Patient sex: F
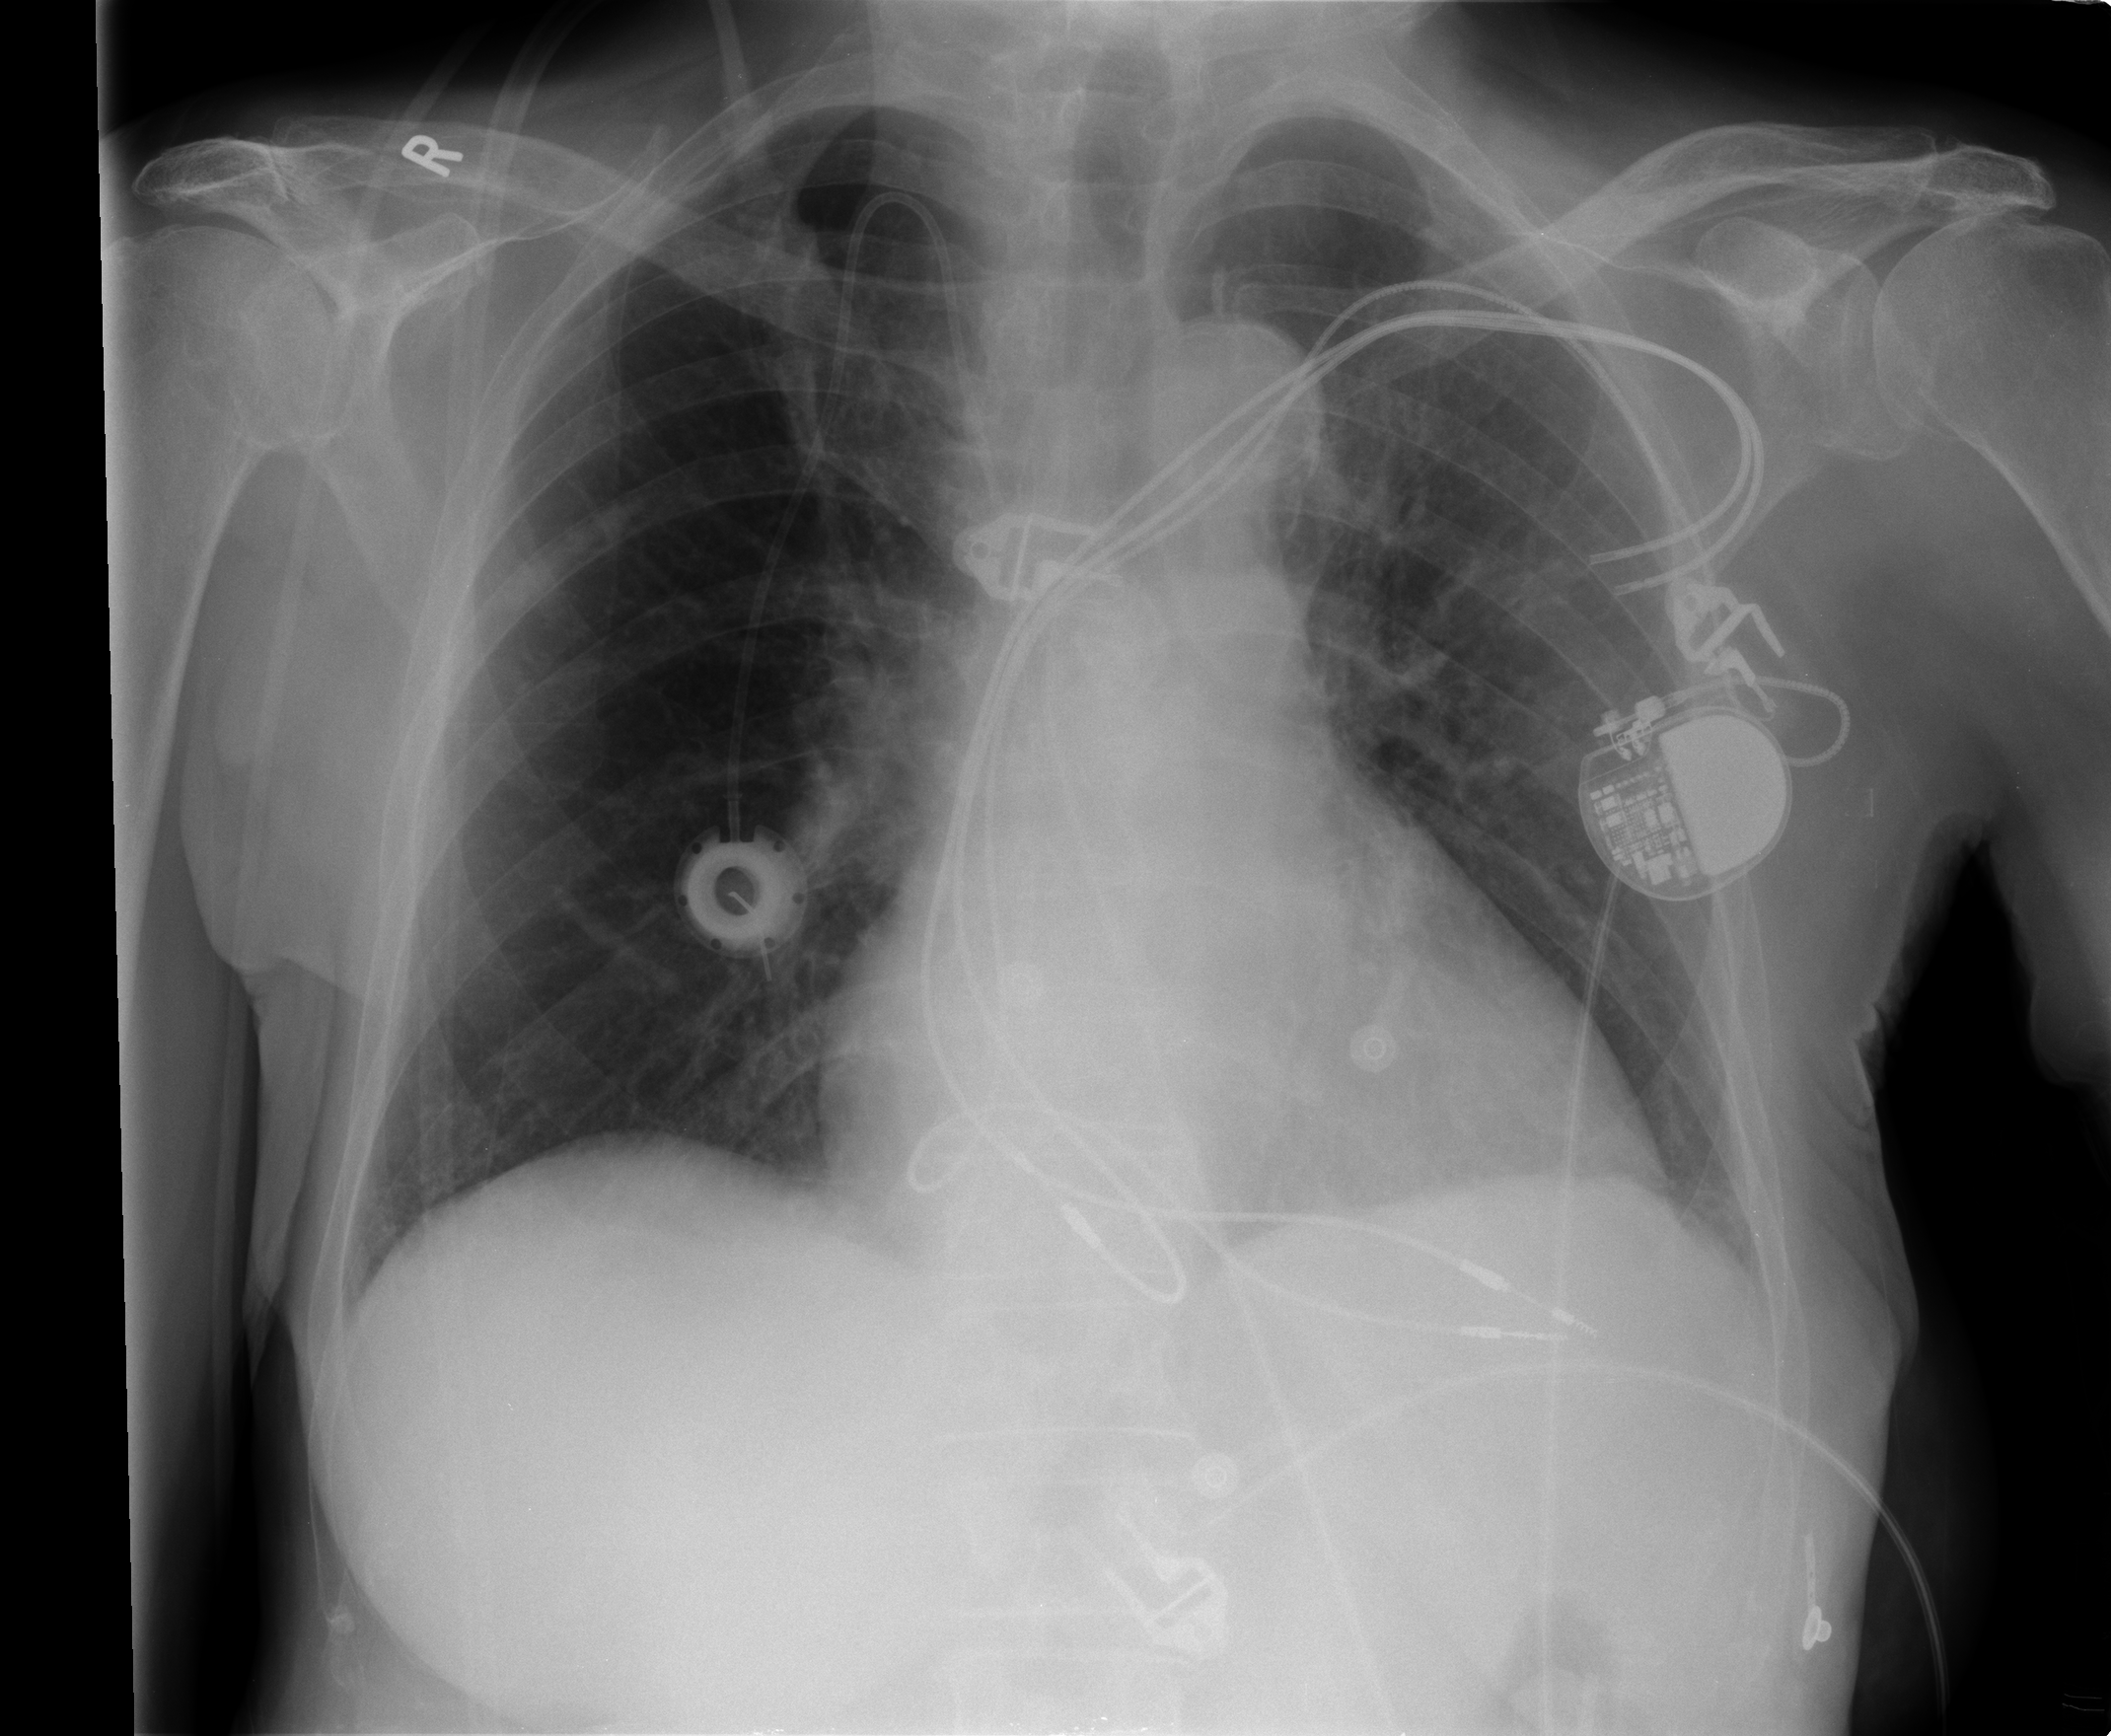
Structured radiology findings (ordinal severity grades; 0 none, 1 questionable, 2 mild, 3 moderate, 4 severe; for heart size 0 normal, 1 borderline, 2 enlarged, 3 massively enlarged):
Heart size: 2
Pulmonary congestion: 0
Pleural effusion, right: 0
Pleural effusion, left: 0
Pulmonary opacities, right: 0
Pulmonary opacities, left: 1
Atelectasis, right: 0
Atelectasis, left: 0